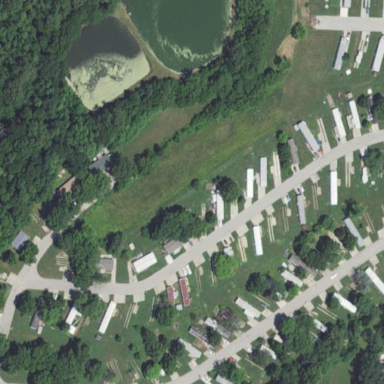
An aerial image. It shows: Residential area known as Mobile Home Park.